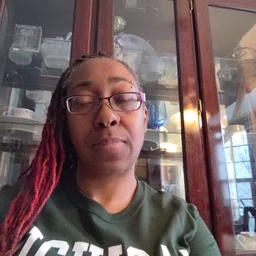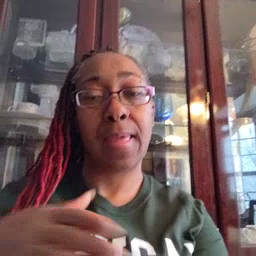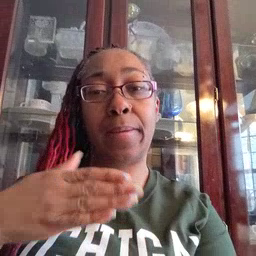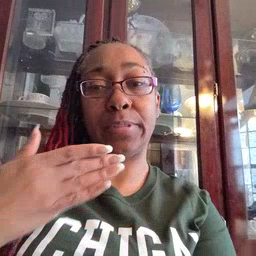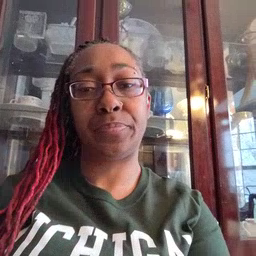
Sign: happy